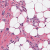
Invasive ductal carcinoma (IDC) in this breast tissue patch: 1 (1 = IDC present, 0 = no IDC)